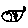
Label: fish